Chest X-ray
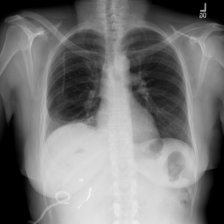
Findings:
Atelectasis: positive
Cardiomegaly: negative
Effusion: negative
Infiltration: negative
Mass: negative
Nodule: negative
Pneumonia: negative
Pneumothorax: negative
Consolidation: negative
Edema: negative
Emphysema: negative
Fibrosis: negative
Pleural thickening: negative
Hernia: negative